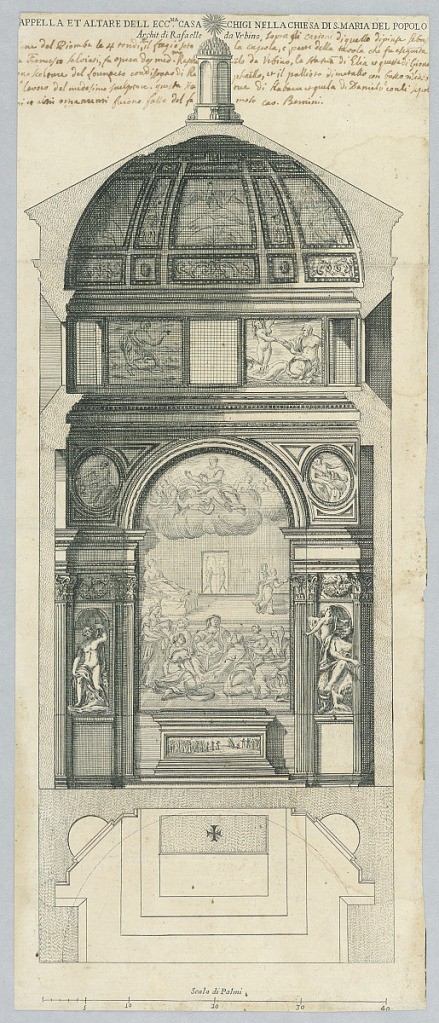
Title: Plan and Elevation for the Chigi Chapel at the Basilica of Santa Maria del Popolo
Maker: Raphael, Italian, 1483–1520
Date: ca. 1652–1655
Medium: Engraving, pen and ink on paper
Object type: Print
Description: Plan and Elevation for the Chigi Chapel at the Basilica of Santa Maria del Popolo, designed by Raphael and updated by Bernini.